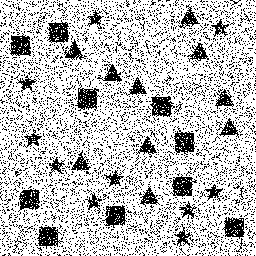
Squares: 10
Triangles: 10
Stars: 10
Total shapes: 30